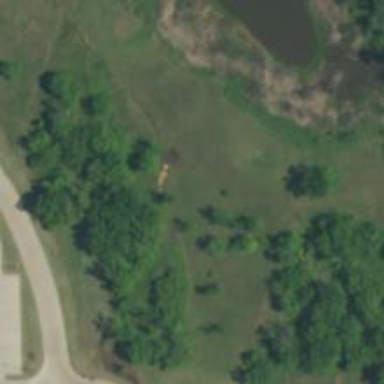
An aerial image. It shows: Disc golf hole.